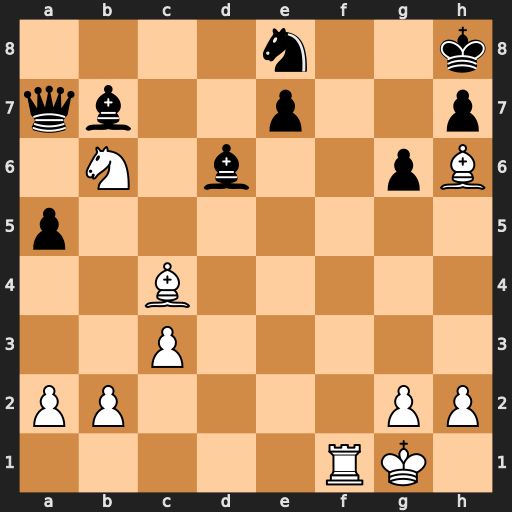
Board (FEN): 4n2k/qb2p2p/1N1b2pB/p7/2B5/2P5/PP4PP/5RK1
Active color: w
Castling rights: -
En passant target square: -
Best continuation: Rf8#